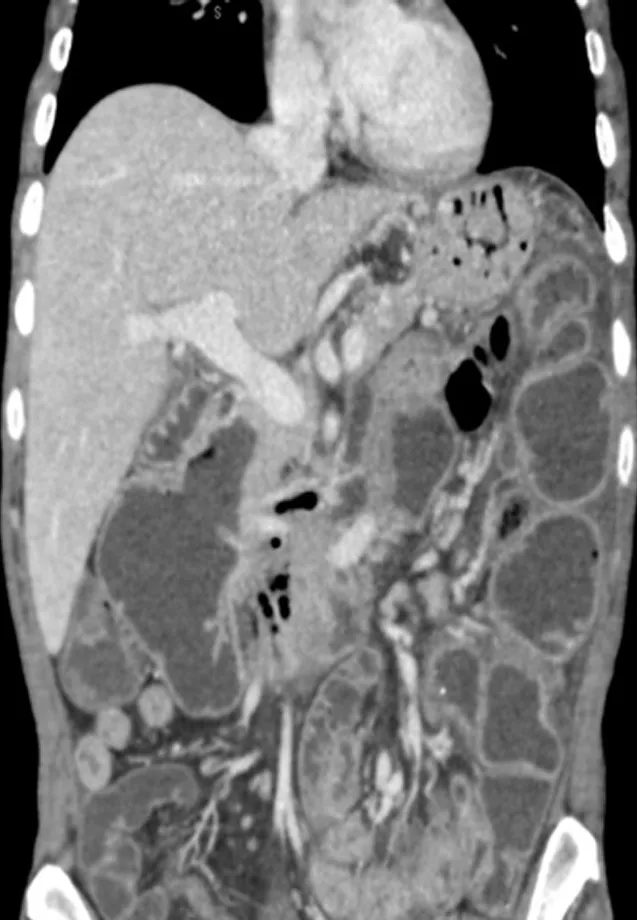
computed tomography showing distended proximal small bowel loops with multiple diverticula.
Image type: radiology (ct)